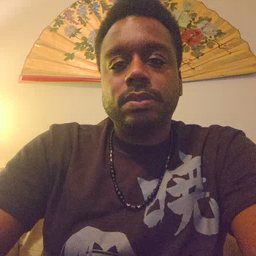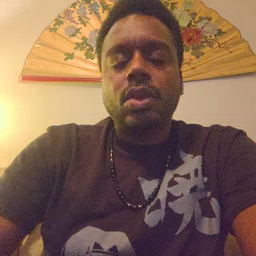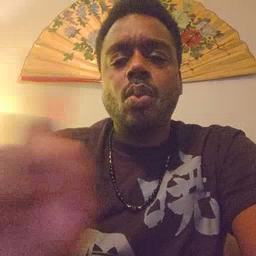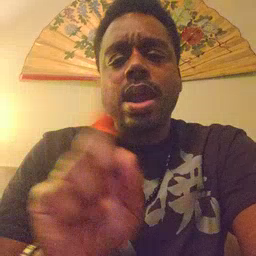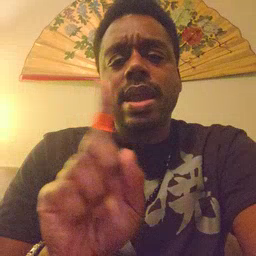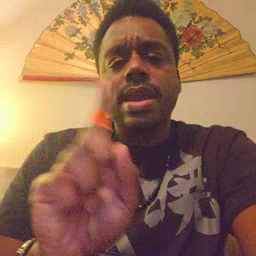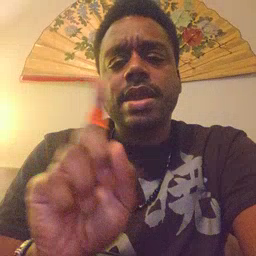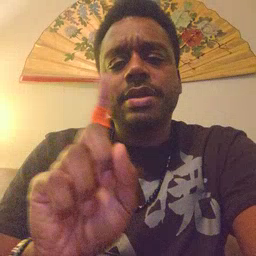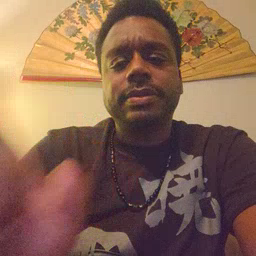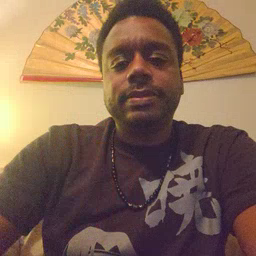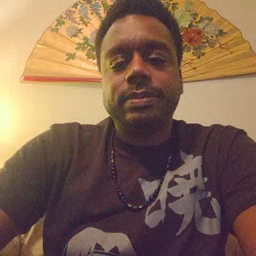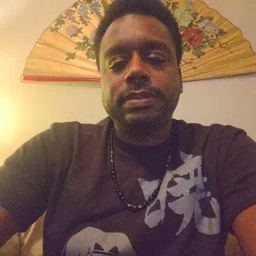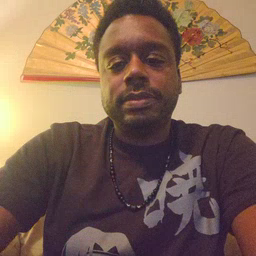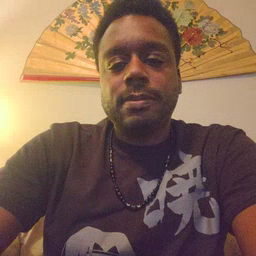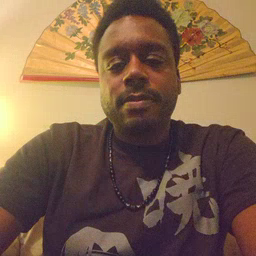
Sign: where